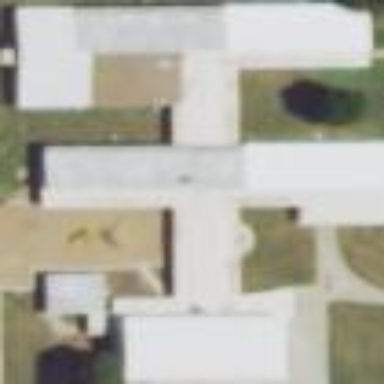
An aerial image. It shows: School building.